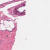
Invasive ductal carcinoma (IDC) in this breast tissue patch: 0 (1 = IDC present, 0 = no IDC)